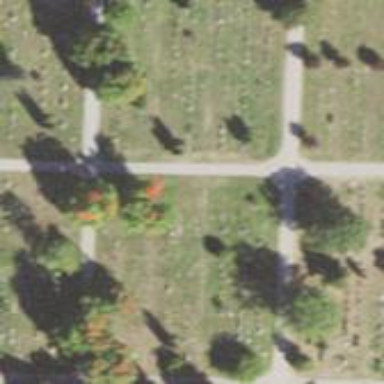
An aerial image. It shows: Sector within cemetery.